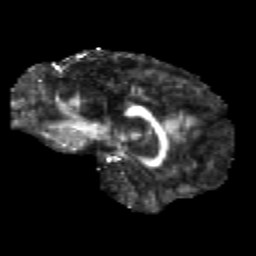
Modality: FA
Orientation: sagittal
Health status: healthy
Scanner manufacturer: siemens
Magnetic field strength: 3 T
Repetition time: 12 s
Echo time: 0.092 s